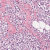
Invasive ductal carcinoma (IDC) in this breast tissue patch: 1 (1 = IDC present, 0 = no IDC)